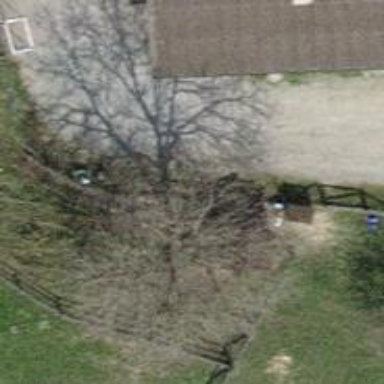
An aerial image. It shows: Single tag "natural: tree."